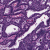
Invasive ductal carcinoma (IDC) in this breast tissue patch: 1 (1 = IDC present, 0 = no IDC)